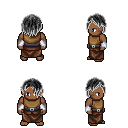
a pixel art fantasy rpg character, male body template, human, dark skin, leather chest armor, robe skirt, gray bangs hairstyle, white cloth bracers, four views (front, back, left, right), 2x2 character sprite sheet, small pixel art, hard edges, no anti-aliasing